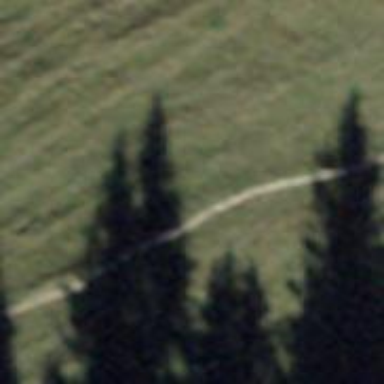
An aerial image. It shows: Path on the ground.